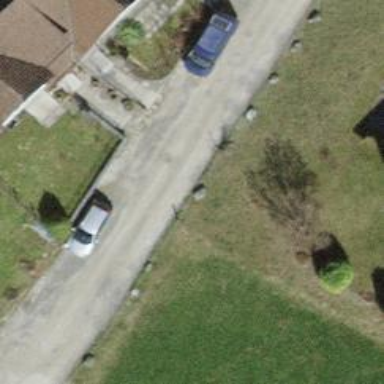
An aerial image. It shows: Unpaved residential road.